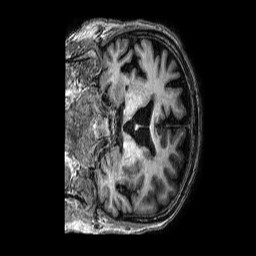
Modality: T1w
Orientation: coronal
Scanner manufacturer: philips
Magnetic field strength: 3 T
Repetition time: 0.00665 s
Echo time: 0.002991 s